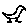
Label: bird